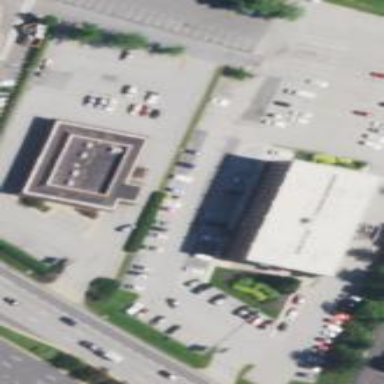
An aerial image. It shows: Retail area.